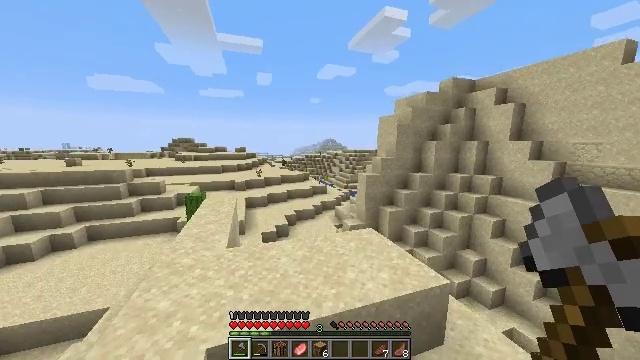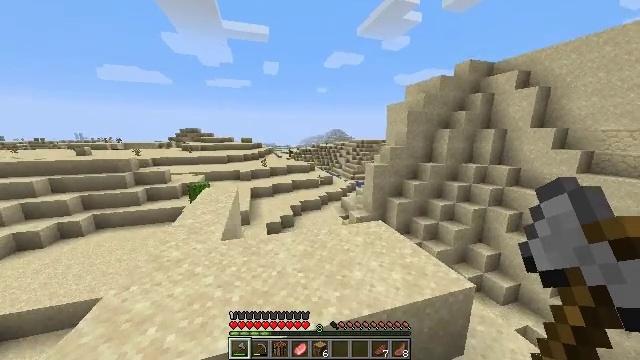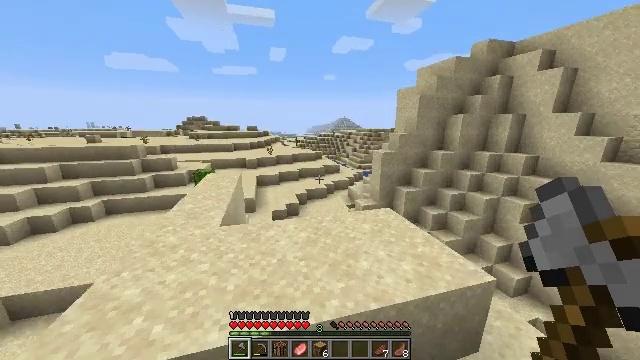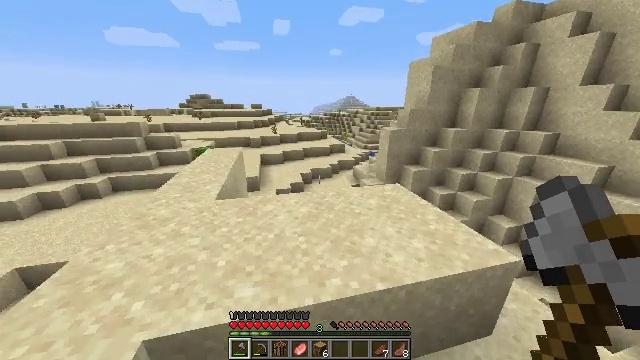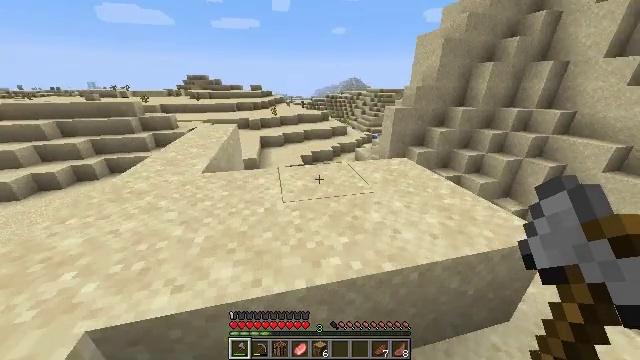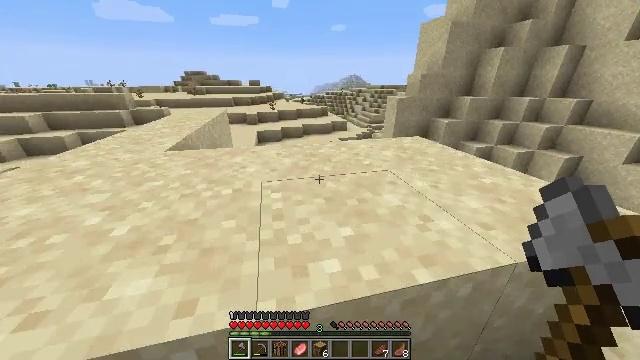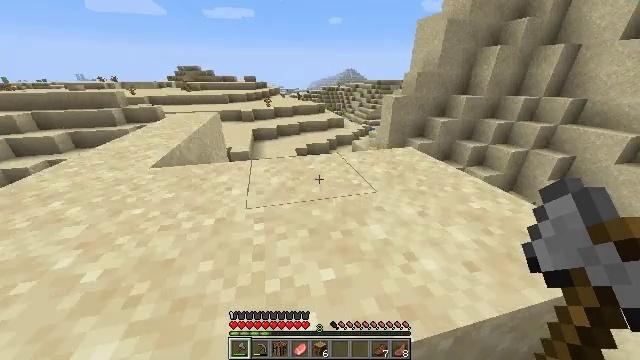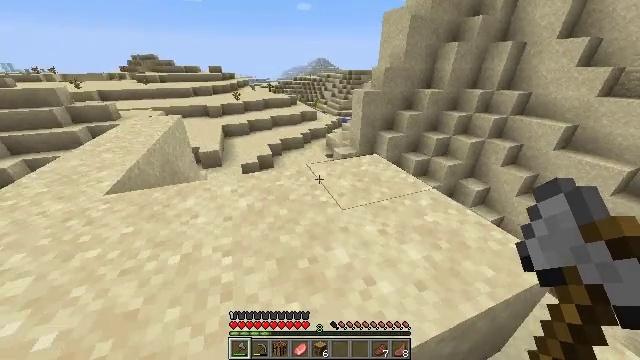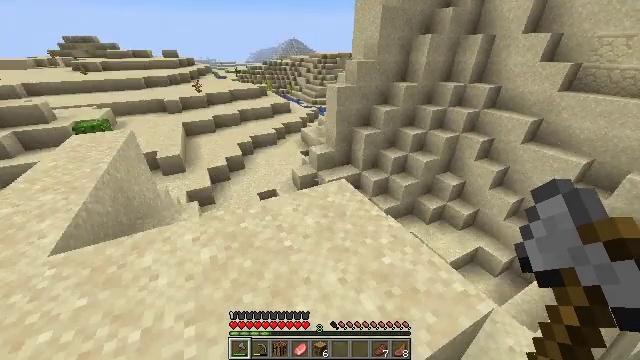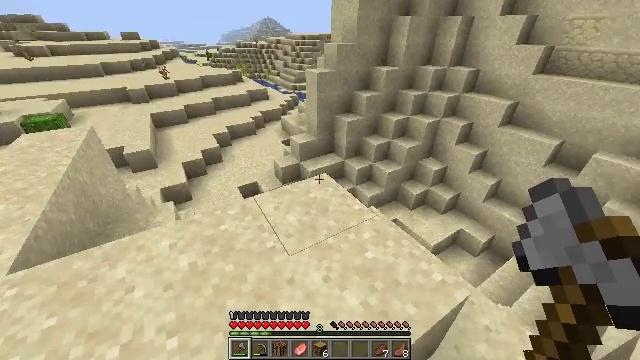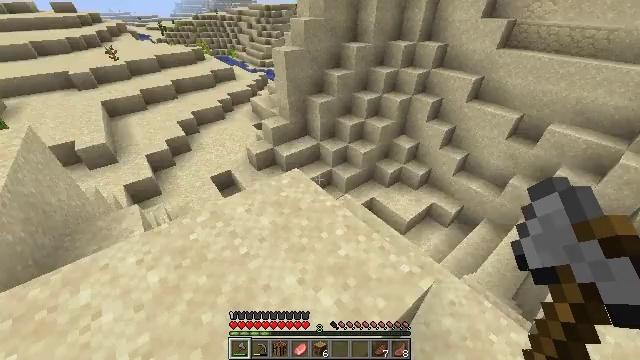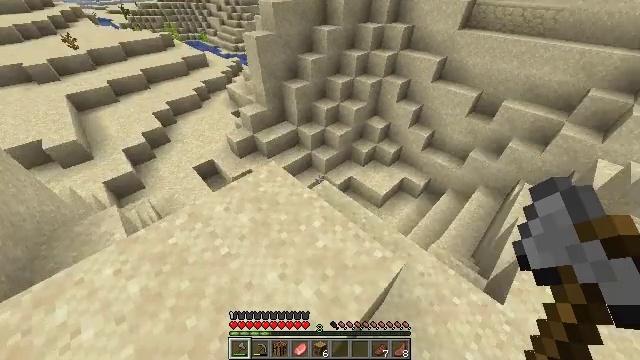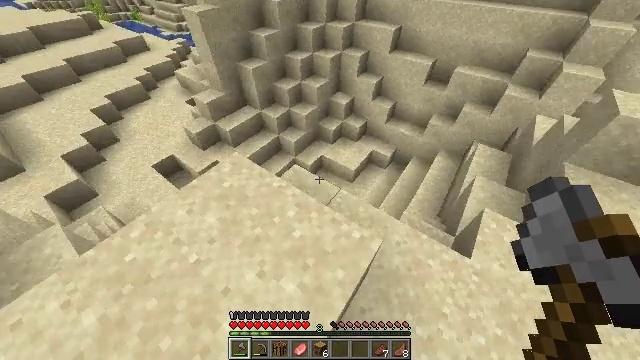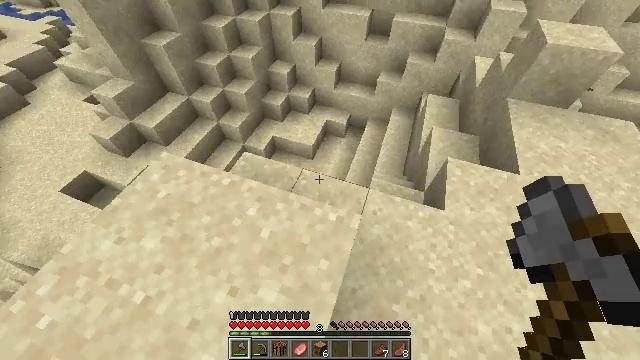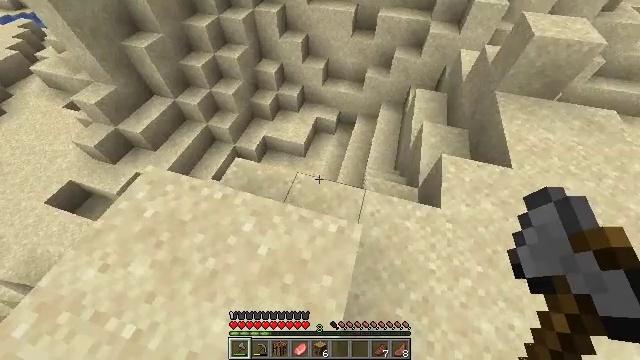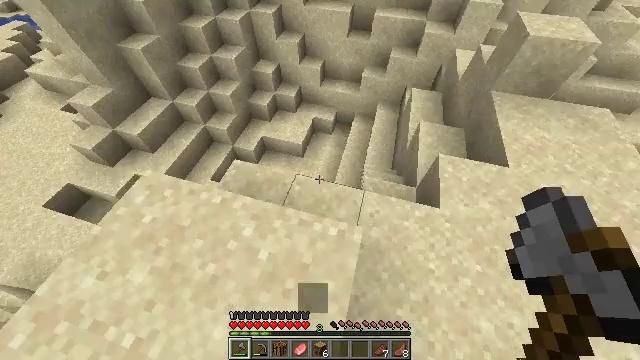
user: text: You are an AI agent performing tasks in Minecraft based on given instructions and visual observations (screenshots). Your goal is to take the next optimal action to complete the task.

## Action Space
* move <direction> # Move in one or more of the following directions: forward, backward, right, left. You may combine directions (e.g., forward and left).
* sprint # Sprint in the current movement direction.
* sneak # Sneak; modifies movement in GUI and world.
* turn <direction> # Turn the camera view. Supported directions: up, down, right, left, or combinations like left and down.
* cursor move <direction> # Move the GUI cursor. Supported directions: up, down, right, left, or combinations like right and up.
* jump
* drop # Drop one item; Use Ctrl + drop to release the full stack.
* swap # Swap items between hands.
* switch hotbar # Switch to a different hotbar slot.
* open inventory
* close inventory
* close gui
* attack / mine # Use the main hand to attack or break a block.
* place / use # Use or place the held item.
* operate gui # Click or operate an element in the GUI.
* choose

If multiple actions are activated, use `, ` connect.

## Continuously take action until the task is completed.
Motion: motion action
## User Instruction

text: Dig up some sand.
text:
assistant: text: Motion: move forward, sprint, turn left and down, jump
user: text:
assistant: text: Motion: move forward, sprint, turn left and down, jump
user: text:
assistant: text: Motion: move forward, sprint, turn left and down, jump
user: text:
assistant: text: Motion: move forward, sprint, turn down, jump
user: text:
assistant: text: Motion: move forward, sprint, jump
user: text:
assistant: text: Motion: move forward, sprint, turn down, jump
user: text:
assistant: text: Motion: move forward, sprint, turn right and down, jump
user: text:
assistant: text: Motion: move forward, sprint, turn right and down, jump
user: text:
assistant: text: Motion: move forward, sprint, turn right and down, jump
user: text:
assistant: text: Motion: move forward, sprint, turn right and down, jump
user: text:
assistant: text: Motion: move forward, sprint, turn right and down
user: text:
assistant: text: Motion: move forward, sprint, turn right and down
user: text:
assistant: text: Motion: move forward and move left, sprint, turn right and down
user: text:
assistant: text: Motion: move forward and move left, sprint, turn right and down
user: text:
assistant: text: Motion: move forward and move left, sprint
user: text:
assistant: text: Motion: move forward and move left
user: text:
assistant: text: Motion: move forward and move left
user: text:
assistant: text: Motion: move forward and move left
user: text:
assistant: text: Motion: move forward and move left
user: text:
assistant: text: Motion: move forward and move left
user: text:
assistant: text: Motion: move forward and move left, turn left and down
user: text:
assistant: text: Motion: move forward and move left, turn left
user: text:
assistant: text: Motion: move forward and move left, turn left and down
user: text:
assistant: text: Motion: move forward and move left
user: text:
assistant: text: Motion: move forward and move left
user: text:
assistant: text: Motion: move forward and move left
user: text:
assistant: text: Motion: move forward and move left
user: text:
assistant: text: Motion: move forward and move left, turn right
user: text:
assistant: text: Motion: move left, turn right
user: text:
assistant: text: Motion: move left, turn right